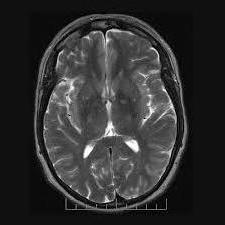
Label: notumor